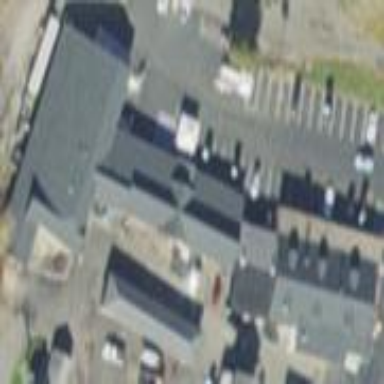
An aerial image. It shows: Retail building.